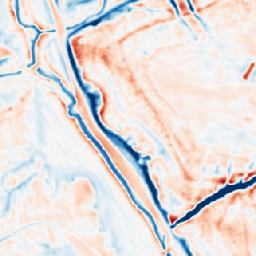
Category: multiscale
Decomposition family: dog
Decomposition parameters: sigma_low: 1
sigma_high: 5
Upsampling method: area
Upsampling parameters: scale: 8
Upsampling scale: 8